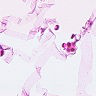
Metastatic tissue present: no